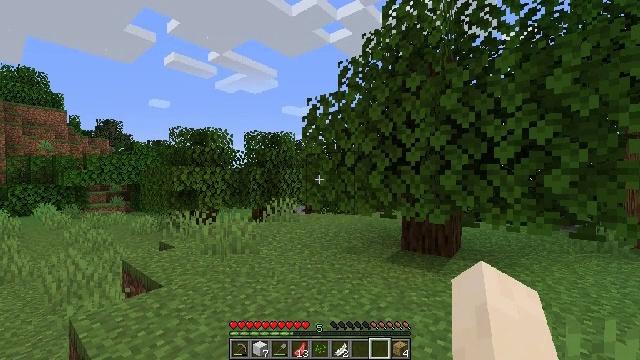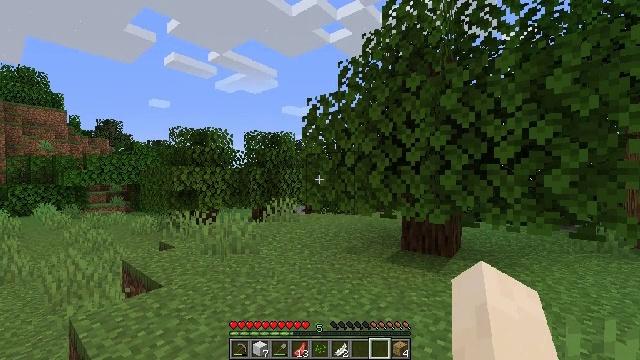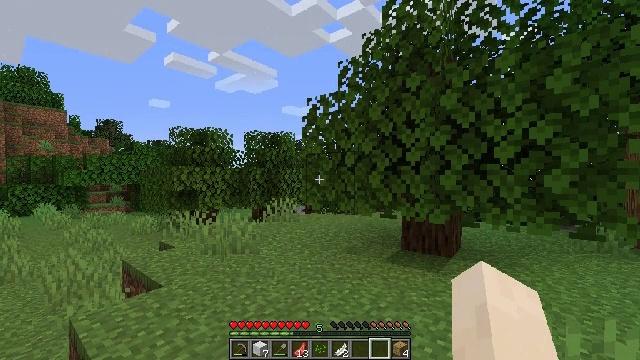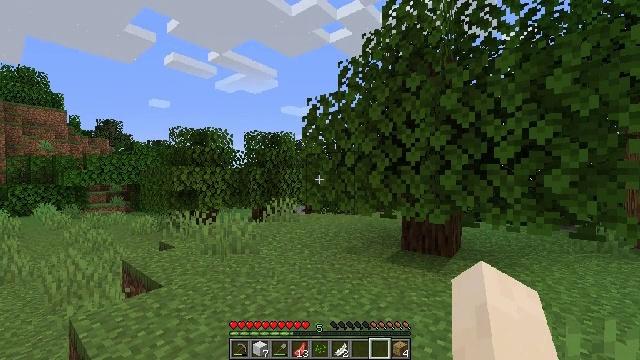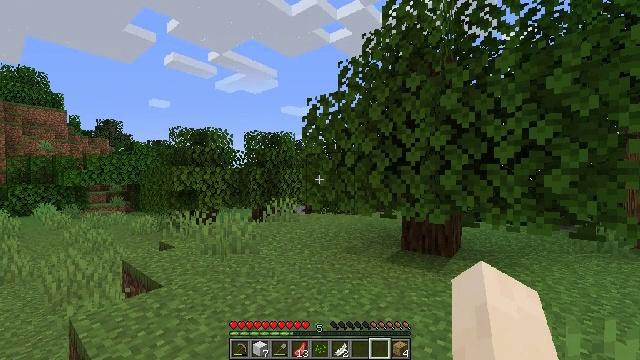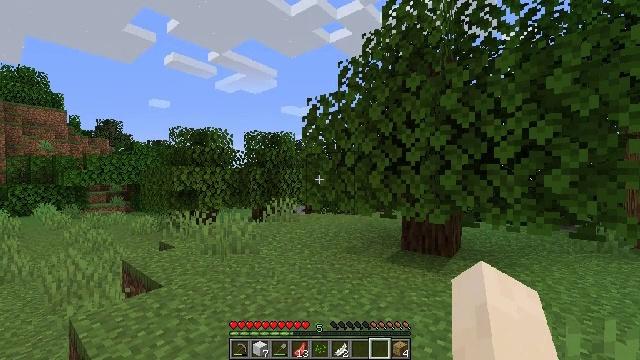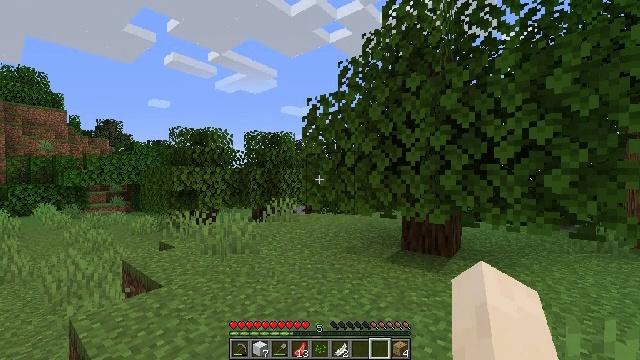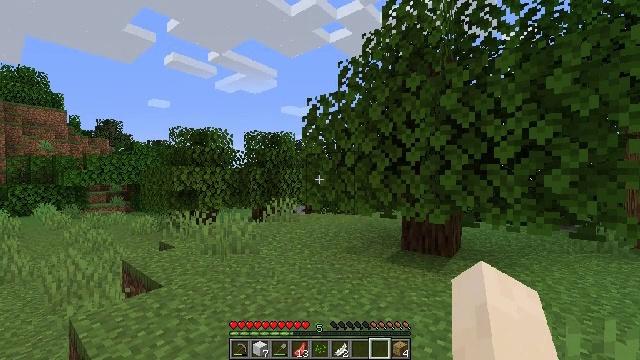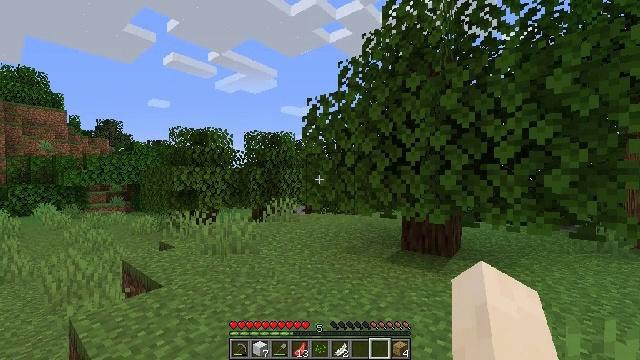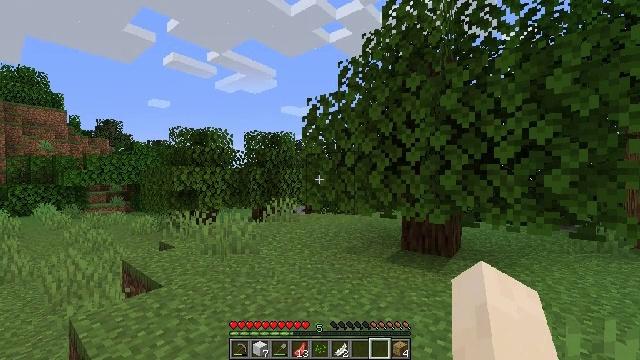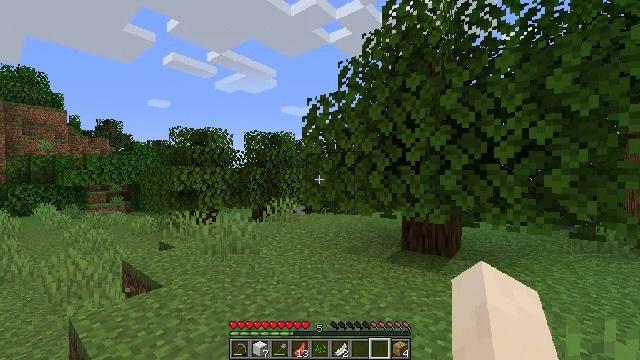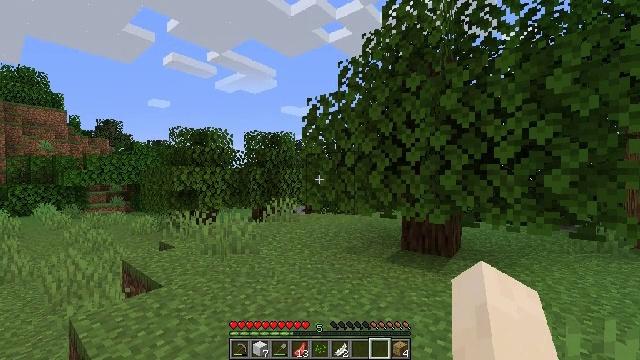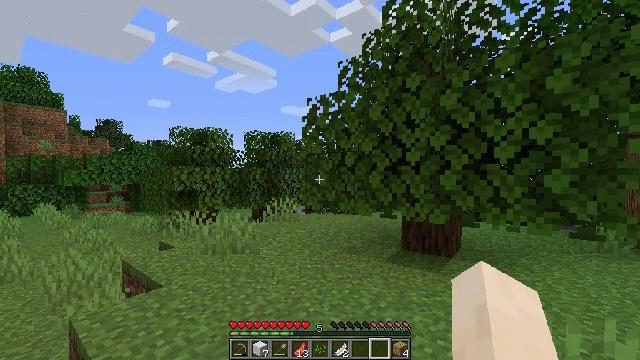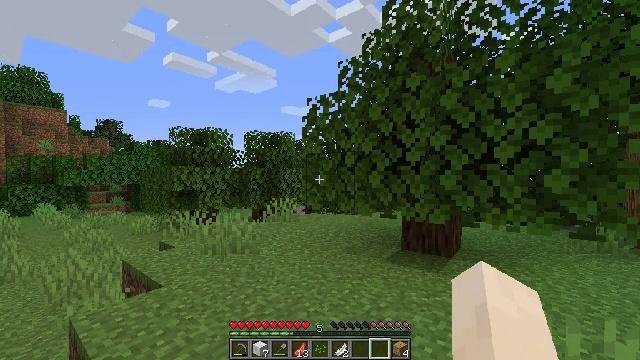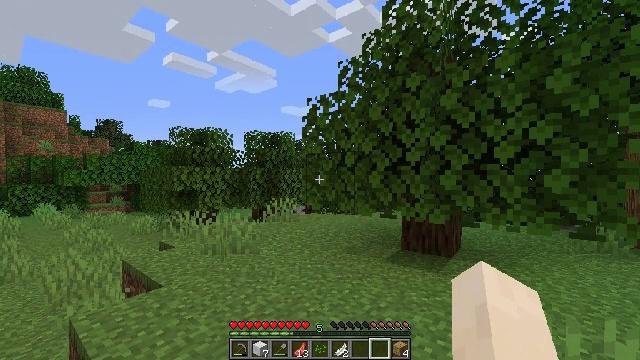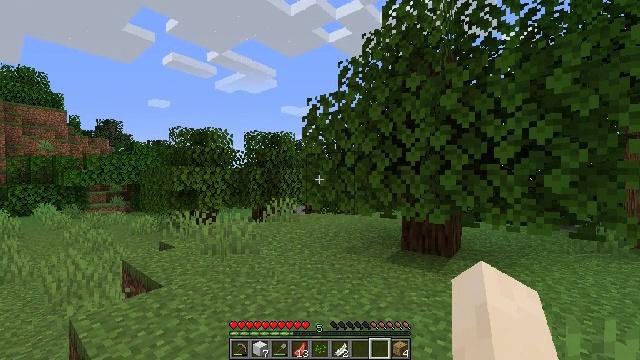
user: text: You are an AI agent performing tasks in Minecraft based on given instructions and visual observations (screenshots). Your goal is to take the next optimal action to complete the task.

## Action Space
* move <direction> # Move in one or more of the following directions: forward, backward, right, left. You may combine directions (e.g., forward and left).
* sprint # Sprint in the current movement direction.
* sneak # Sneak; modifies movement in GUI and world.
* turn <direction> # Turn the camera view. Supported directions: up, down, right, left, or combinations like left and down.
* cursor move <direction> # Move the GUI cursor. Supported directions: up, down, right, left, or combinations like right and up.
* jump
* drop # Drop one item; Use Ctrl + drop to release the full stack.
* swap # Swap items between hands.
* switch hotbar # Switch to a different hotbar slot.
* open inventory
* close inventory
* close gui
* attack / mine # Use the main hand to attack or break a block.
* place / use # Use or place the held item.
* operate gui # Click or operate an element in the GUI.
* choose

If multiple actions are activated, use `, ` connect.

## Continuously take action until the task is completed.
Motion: motion action
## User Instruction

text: craft item air
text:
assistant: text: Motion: no_op
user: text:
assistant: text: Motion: no_op
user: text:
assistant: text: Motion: no_op
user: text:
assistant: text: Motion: no_op
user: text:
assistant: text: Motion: no_op
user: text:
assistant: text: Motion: no_op
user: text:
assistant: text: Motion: no_op
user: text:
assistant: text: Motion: no_op
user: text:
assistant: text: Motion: no_op
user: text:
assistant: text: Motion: no_op
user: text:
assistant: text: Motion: no_op
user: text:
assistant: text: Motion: no_op
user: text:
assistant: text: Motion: no_op
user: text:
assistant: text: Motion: no_op
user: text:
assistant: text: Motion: no_op
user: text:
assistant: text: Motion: no_op
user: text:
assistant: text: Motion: no_op
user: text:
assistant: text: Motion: no_op
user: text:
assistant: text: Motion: no_op
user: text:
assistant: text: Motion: no_op
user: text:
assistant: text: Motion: no_op
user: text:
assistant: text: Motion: no_op
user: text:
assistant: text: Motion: no_op
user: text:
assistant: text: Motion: no_op
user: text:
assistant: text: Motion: no_op
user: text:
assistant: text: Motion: no_op
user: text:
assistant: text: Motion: no_op
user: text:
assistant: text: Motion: no_op
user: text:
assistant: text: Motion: no_op
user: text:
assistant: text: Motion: no_op